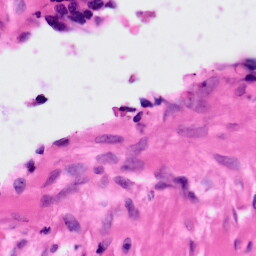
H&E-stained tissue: Ovarian